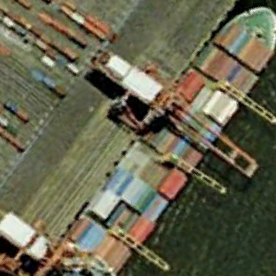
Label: Container_ship